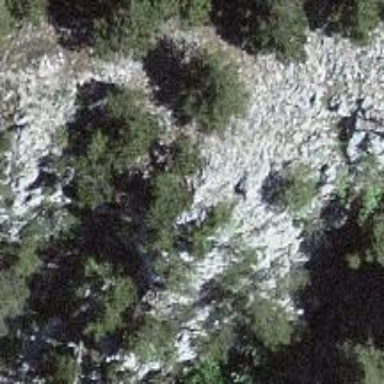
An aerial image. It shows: Rocky path.